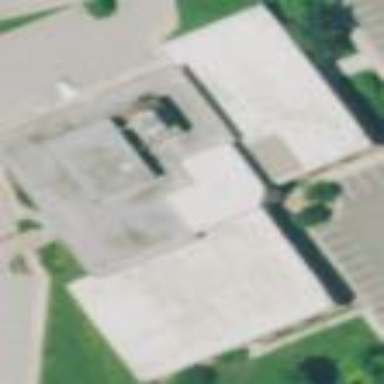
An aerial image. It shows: Commercial building.